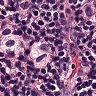
Metastatic tissue present: yes